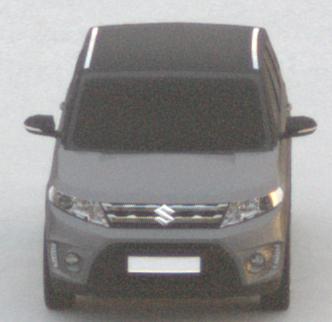
Make: Suzuki
Model: Vitara 1.6
Detailed model: Vitara (LY)
Model produced from: 2015/04
Model produced until: 2018/08
Doors: 5
Color: gray
Road condition: dry road
Daytime: sunrise or sunset
Contrast: low contrast